Question: I need to make a classic looking population pyramid with D3.js. Something similar to this image:

I have found a few examples that look really good (<URL> but they are more complex than I'm looking for. Does anyone know of a good SIMPLE example that I can look at? Any advice for starting this? Should I just be making two bar graphs next to each other, one for each sex group?
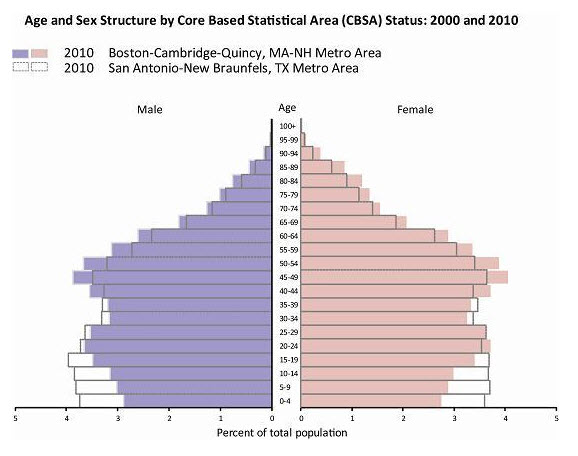
Answer: The key to making a visualization like this is to spend a good amount of time setting up the layout in advance before you get to drawing anything.
There are a few key measurements that you will want to use to make your life much easier when it comes time to make the scales and axes for your chart. Then, you can make use of '<g>' elements with translations so that in each "section" of your chart, you can work in local coordinates.
The goal is to create two mirrored regions like this:

This will allow you to share the same scales for the x- and y-dimensions between the two regions.
To define these regions, you can first set up some values for the margins of the inside of your svg, and then create a group to sit inside those margins. This is a common practice in d3 visualizations, and if you're not already familiar with it, this is a good time to learn. It usually looks something like this:
'''
var width = 400,
height = 300;
var margin = {
top: 20,
right: 10
bottom: 40,
left: 10
};
var svg = d3.select('body').append('svg')
.attr('width', margin.left + width + margin.right)
.attr('height', margin.top + height + margin.bottom)
.append('g')
.attr('class', 'inner-region')
.attr('transform', 'translate(' + margin.left + ',' + margin.top + ')');
'''
This is a good practice to follow because it allows you to leave room on your svg document for the axis ticks, labels, and titles, without having to account for that space when positioning parts of the visualization itself. Then later, if you find you need more room, you can just adjust one value at the top of your code, rather than re-positioning your entire diagram.
The other points that are important are the x-coordinates of the two y-axes. In other words the points at which population is zero for men and for women (shown as red lines below). These will be a set distance from the center-line of your inner region (shown as a blue line below):

You can add a middle margin property to the margin object created earlier to make reference to this value:
'''
margin.middle = 28;
'''
You will want to create variables to store the positions of the two red lines above. For now, lets call them 'pointA' (the x-coordinate of the zero line for male population) and 'pointB' (the corresponding point for the female population).
'''
var regionWidth = (width/2) - margin.middle;
var pointA = regionWidth,
pointB = width - regionWidth;
'''
Once you have these points set up, things become much simpler, since you can simply plug these values into an svg transform to translate the objects you create to those positions.
The trickiest part will be the two center y-axes, which share a single set of labels. For this, you will need to have a good handle on how 'd3.svg.axis()' creates its text labels, and what properties can be manipulated. There are four important properties to know for this:
1. axis.orient(direction) specifies the direction in which the ticks point, coming out from the axis. This will be slightly confusing in this case because we want the ticks to point towards the center, so the left axis will have .orient('right') and the right axis will have .orient('left')
2. axis.tickSize(inner,outer) sets the length (in svg units) of the tick marks coming out from the axis. The "outer" marks are the ones at the endpoints of the axis, and can be set to 0 in this case because we are using an ordinal scale with range bands, so the endpoints don't represent values. Choose a small value for the inner ticks, for this example I'll use 4.
3. axis.tickPadding(padding) sets how far away from the end of the tick mark the text-anchor of the label text is placed. We want to place the text-anchor in the center of the image, right between the two axes. Since we already know the middle margin (the distance from the center line to each axis) and we know the tickSize (the length of the ticks), we can place these in the center by taking the difference of these two values: .tickPadding(margin.middle - 4).
4. axis.tickFormat(format) specifies the format of the tick labels. It can be set to the empty string to remove tick labels from one of the axes, so that no overlapping occurs: .tickFormat('')
So, the two y-axes can be defined like so:
'''
var yAxisLeft = d3.svg.axis()
.scale(yScale)
.orient('right')
.tickSize(4,0)
.tickPadding(margin.middle - 4);
var yAxisRight = d3.svg.axis()
.scale(yScale)
.orient('left')
.tickSize(4,0)
.tickFormat('');
'''
Then, when actually drawing the left y-axis, select its '<text>' elements and set the text-anchor to be 'middle' so they will be centered about the anchor:
'''
.call(yAxisLeft)
.selectAll('text')
.style('text-anchor', 'middle');
'''
<URL>' function to make the x and y coordinates of each translation easier to spot than they would be when using string concatenation. You can find its definition at the bottom of the script.
I hope this helps, let me know if you have questions about the specifics.